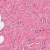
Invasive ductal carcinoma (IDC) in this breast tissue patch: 0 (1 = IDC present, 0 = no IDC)